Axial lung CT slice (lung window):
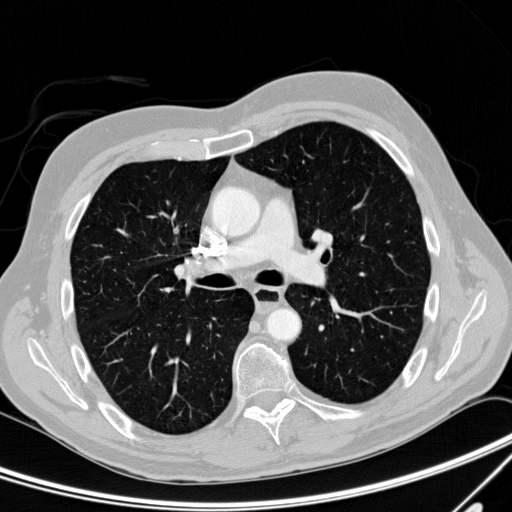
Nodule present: no